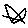
Label: star